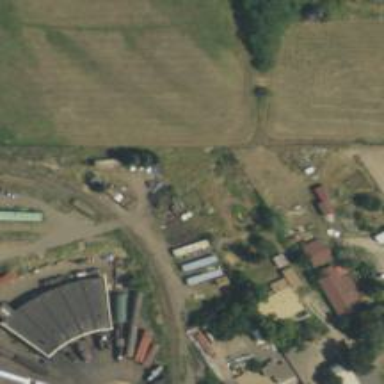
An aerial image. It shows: Historic railway spur.